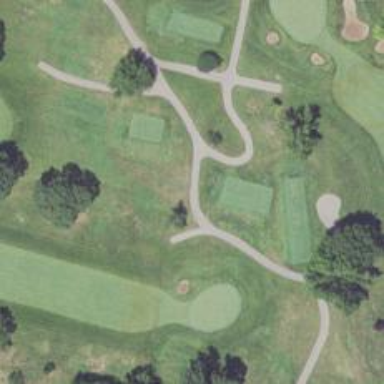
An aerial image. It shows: Service road designated as golf cart path.